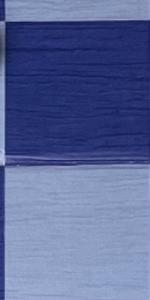
Label: Empty